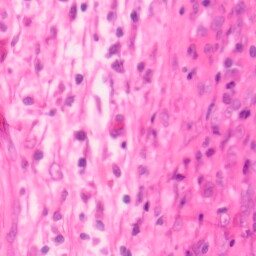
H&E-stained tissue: Colon